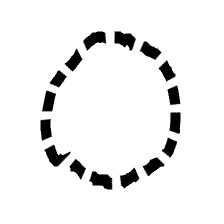
Shape: circle